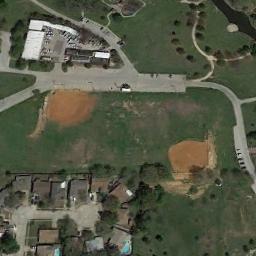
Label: baseball_diamond